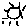
Label: sun